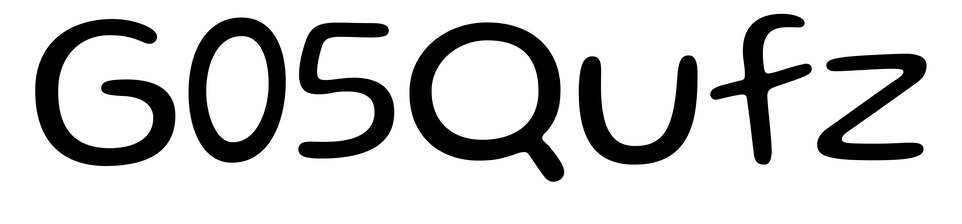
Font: Gluten_Light